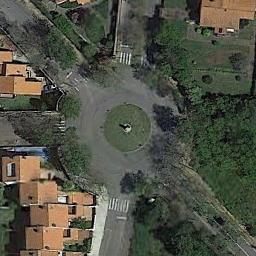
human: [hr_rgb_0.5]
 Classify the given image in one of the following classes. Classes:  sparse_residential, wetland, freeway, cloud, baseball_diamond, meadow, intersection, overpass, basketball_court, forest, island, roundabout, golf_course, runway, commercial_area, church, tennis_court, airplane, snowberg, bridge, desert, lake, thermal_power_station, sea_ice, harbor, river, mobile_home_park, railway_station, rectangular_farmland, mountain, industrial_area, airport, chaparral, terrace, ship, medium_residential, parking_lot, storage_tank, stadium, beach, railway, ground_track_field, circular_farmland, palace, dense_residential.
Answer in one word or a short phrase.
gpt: roundabout